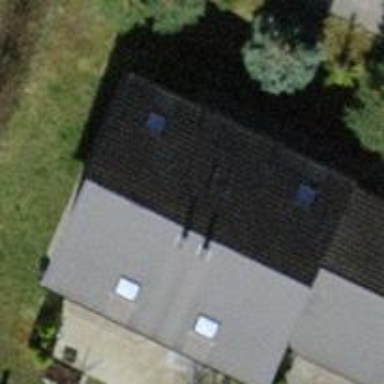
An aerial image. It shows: Semidetached house with gabled roof.